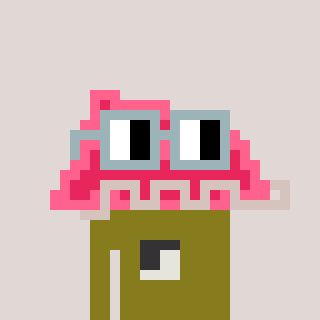
a pixel art character with square dark gray glasses, a retainer-shaped head and a gunk-colored body on a warm background